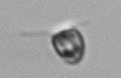
Label: Pyramimonas_morphotype1